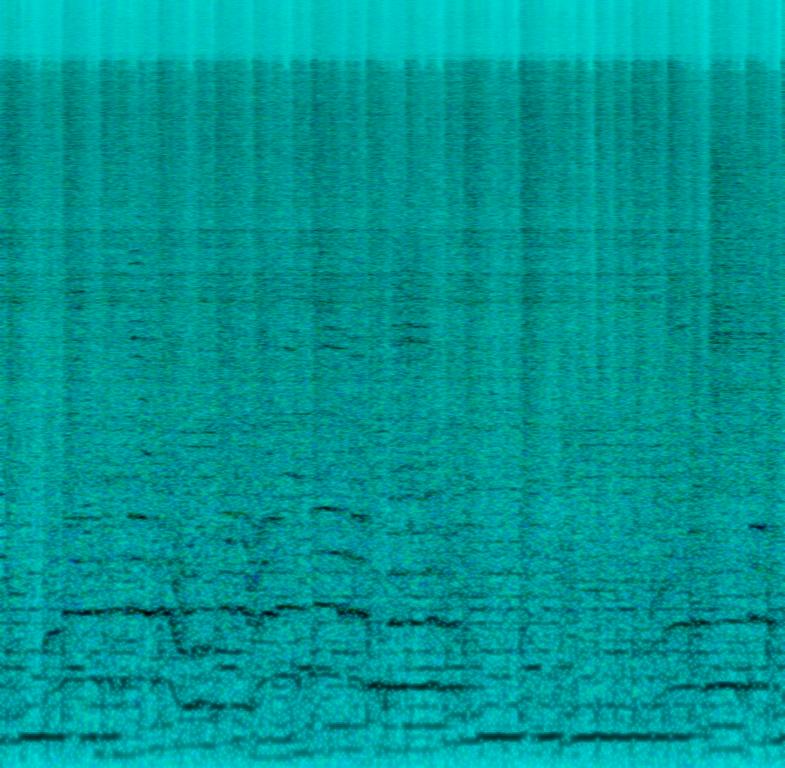
The low quality recording features a live performance of a rock song and it consists of a distorted male vocal singing over repetitive electric guitar melody, groovy bass and energetic drums. It sounds crushed, distorted, loud, but it is barely audible, as it was recorded with a poor quality microphone.